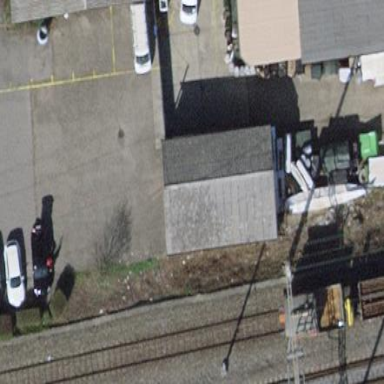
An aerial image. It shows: Building with pitched roof.